Field crop: maize
Growth stage: 2
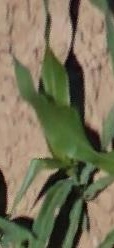
Species: maize